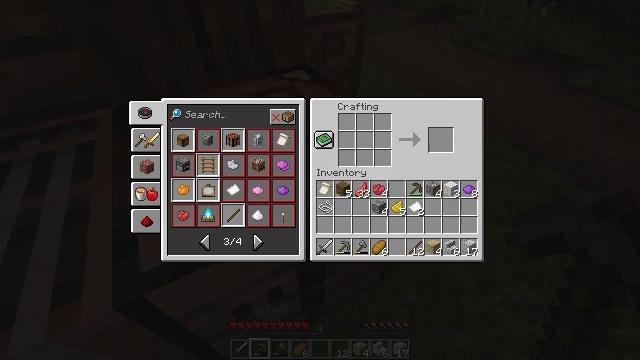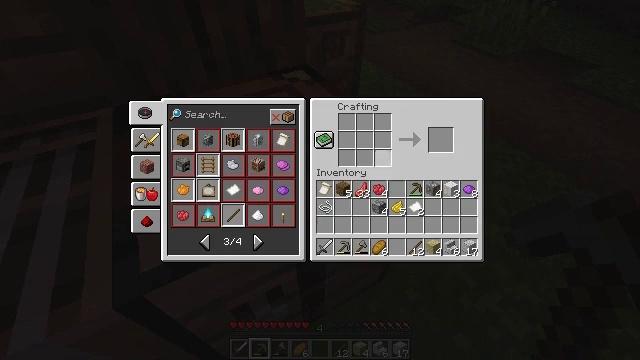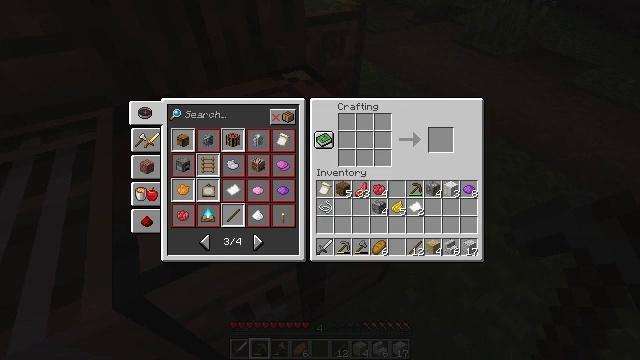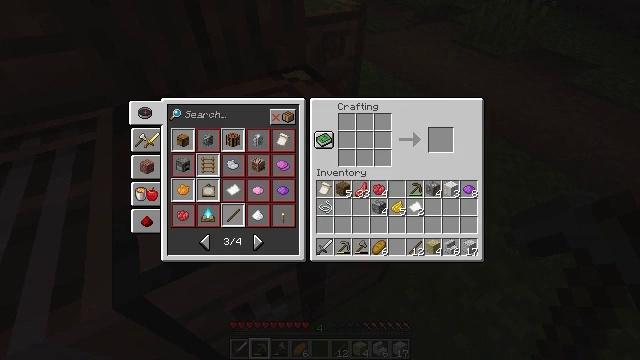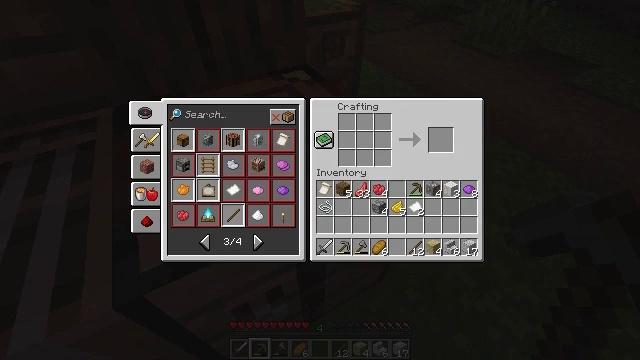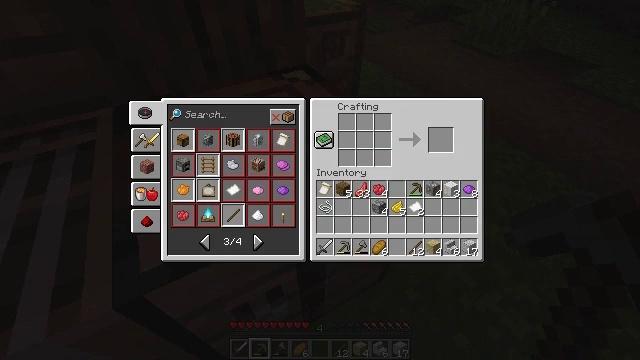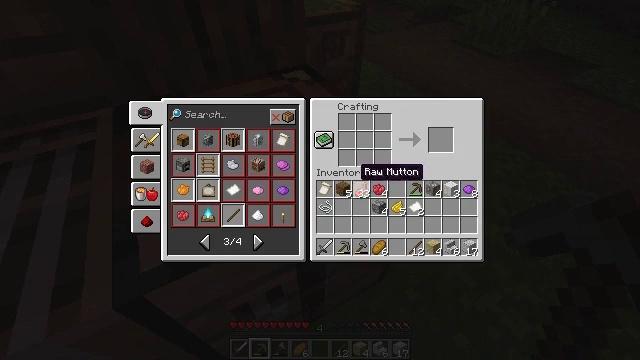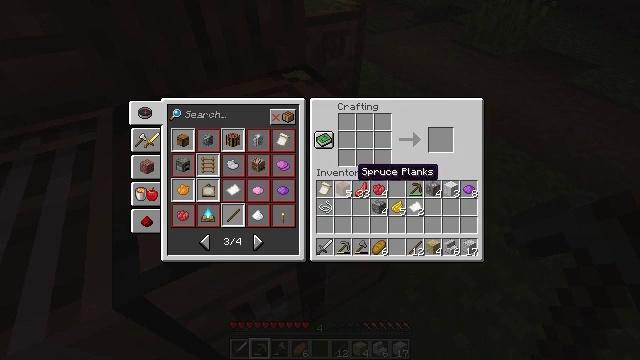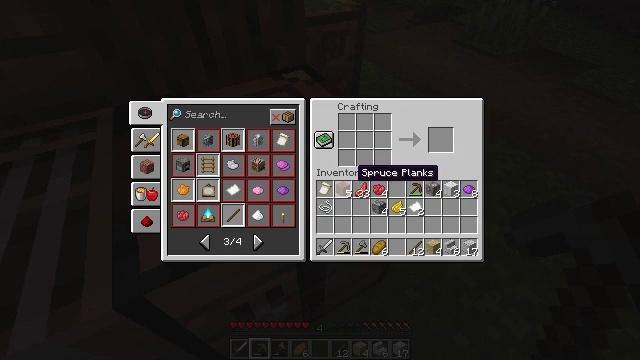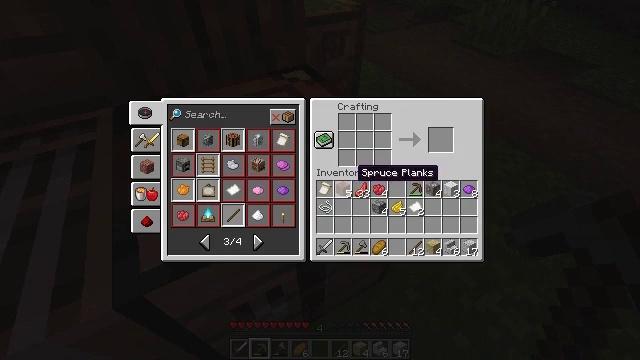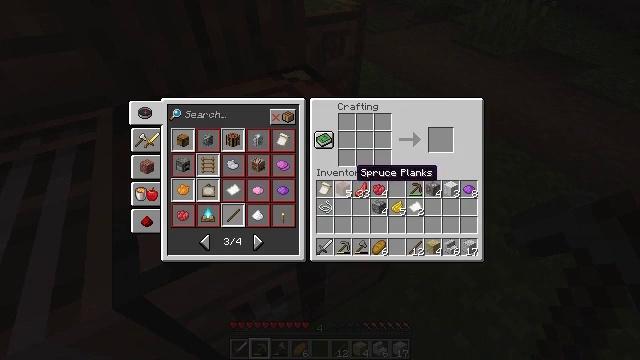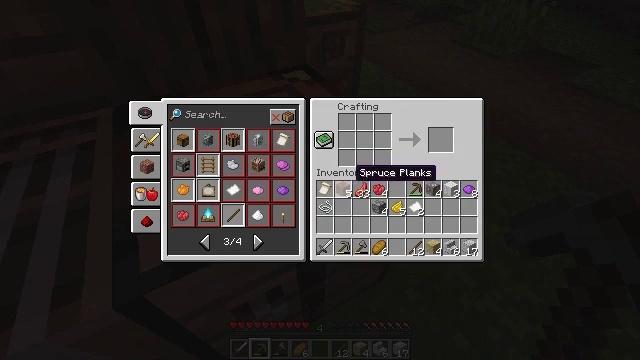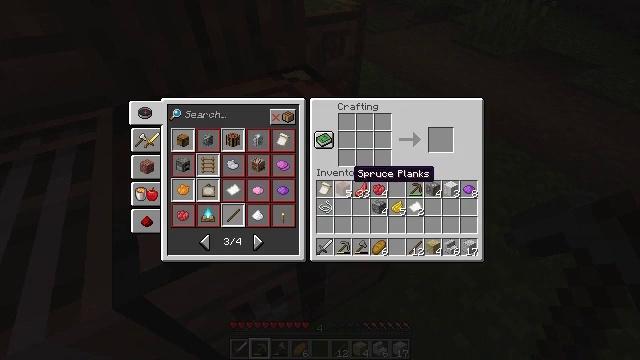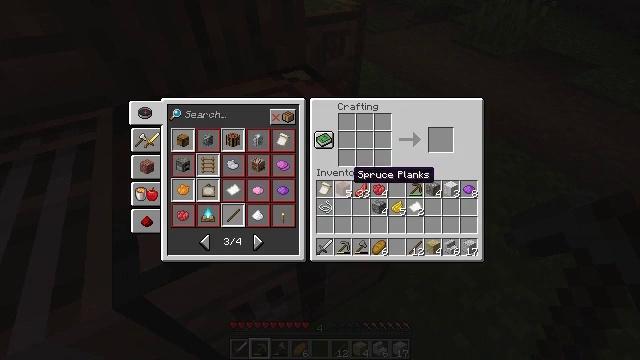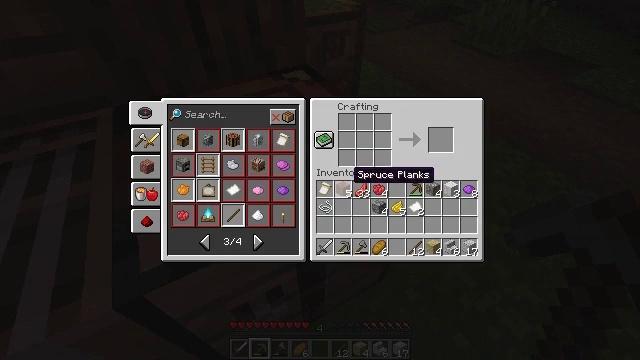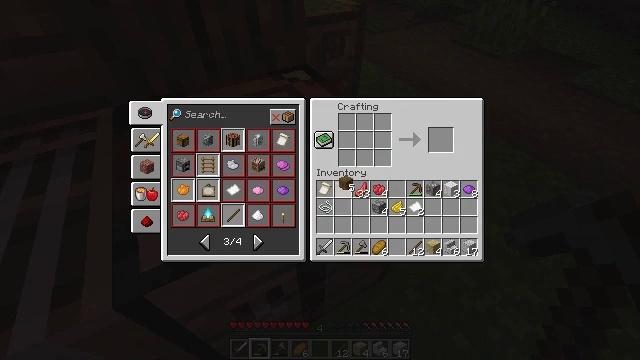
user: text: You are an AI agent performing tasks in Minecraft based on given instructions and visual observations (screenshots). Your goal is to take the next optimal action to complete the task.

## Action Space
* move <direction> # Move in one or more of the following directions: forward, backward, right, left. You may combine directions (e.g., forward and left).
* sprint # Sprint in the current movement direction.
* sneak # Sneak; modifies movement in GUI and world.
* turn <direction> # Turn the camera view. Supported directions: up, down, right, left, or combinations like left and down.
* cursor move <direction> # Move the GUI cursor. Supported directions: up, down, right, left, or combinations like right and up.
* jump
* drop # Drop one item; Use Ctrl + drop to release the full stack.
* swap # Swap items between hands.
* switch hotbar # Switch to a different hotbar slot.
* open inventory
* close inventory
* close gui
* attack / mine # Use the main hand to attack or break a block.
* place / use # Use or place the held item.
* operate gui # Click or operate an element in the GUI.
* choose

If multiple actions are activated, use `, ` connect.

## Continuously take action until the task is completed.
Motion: motion action
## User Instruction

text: Open the crafting grid to create a spruce slab.
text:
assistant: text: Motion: cursor move left and down, open gui
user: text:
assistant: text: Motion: no_op
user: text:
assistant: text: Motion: no_op
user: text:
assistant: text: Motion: cursor move left
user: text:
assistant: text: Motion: no_op
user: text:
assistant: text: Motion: no_op
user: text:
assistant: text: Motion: no_op
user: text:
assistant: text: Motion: no_op
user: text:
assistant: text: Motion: no_op
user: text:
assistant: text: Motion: no_op
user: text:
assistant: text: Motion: no_op
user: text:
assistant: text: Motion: no_op
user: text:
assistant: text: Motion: no_op
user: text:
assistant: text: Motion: no_op
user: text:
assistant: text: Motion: operate gui
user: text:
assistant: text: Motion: operate gui
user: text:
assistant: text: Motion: operate gui
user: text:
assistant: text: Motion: no_op
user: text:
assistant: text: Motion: no_op
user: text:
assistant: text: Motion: no_op
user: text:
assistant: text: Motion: no_op
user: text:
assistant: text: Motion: no_op
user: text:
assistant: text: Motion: no_op
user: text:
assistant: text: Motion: no_op
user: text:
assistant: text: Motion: no_op
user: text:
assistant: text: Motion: no_op
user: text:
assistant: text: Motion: no_op
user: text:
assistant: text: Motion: no_op
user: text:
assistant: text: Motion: no_op
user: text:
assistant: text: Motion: no_op